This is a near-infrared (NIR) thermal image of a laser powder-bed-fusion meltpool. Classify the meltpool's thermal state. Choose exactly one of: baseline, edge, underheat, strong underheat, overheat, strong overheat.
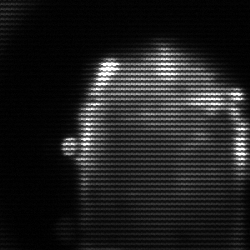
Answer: baseline